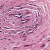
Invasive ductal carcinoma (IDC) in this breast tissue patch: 1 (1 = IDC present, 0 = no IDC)